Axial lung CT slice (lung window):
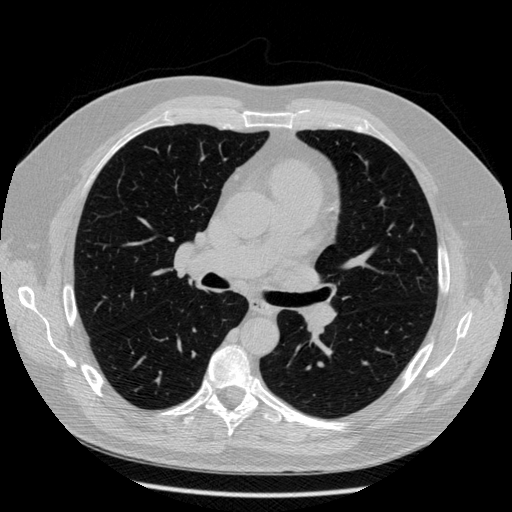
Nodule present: no